Question: From <URL>
> The .NET Framework provides local task queues for each worker thread
in the thread pool.Giving different parts of the application their own
work queues helps avoid a central bottleneck ( by not accessing the global queue).

I assume that those queues are for new tasks which comes from the worker thread and not from a regular thread.
But why does the queue (in each worker thread) is running local tasks in a LIFO manner ? where is the fairness ?
A task which was queued earlier , should run earlier ( FIFO).
What am I missing ?
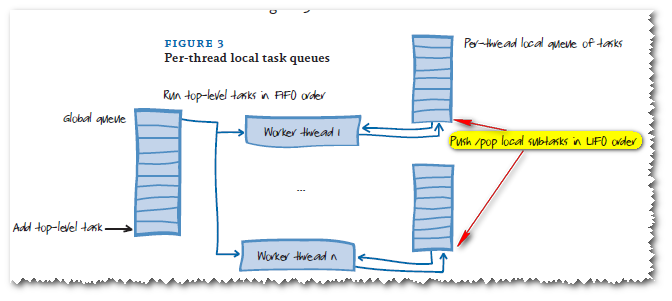
Answer: Tasks that were just queued are likely to have their working set of memory still in the CPU cache (e.g. Quick Sort recursively enqueueing parts of an array to be sorted). LIFO promotes cache reuse and demotes fairness. But the TPL does not guarantee fairness anyway, and I see few apps which would need that.